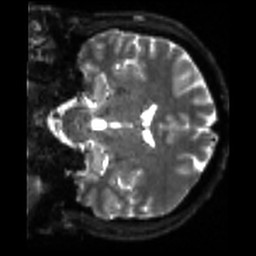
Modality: sbref
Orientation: coronal
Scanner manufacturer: siemens
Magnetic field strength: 3 T
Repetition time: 4 s
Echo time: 0.0594 s